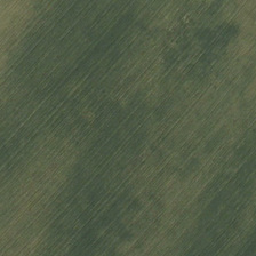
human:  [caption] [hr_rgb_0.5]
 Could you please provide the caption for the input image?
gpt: The color of the grass is dark green.

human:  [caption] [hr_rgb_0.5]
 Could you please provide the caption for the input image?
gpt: The color of the large meadow is black green.

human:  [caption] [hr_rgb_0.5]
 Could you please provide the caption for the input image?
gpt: the color of the large lawn is black green.

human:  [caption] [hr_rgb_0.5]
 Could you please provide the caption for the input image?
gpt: The color of the Great Prado is dark green.

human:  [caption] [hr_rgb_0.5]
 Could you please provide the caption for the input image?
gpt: The color of the large meadow is black green.